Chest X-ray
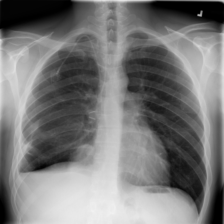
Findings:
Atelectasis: negative
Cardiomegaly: negative
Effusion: positive
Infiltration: negative
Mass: positive
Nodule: negative
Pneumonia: negative
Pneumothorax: negative
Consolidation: negative
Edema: negative
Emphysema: negative
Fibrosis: negative
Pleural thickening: negative
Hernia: negative